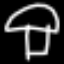
Label: mushroom